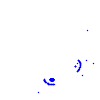
Particle: kaon